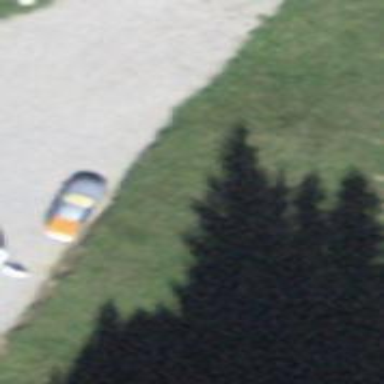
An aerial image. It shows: Campsite designated for tourism.